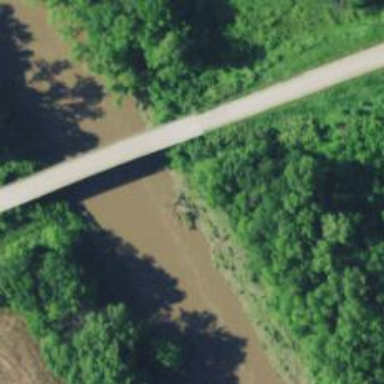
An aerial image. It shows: Tertiary road on beam bridge. The road primarily consists of gravel.